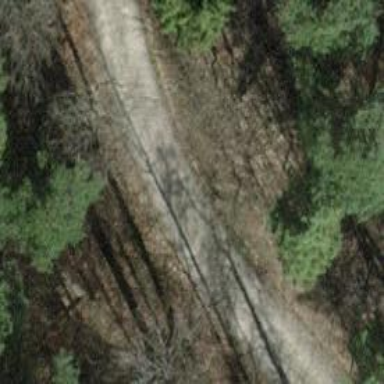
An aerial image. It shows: Track with grade2 tracktype.